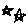
Label: star